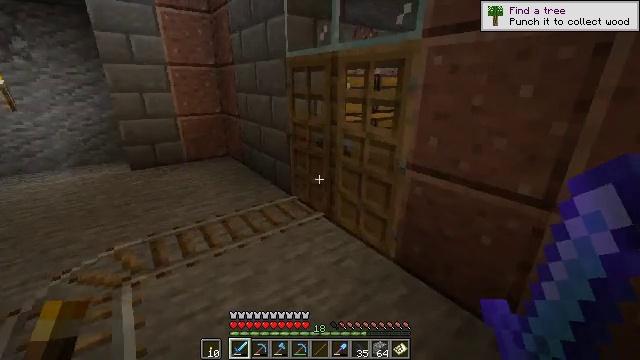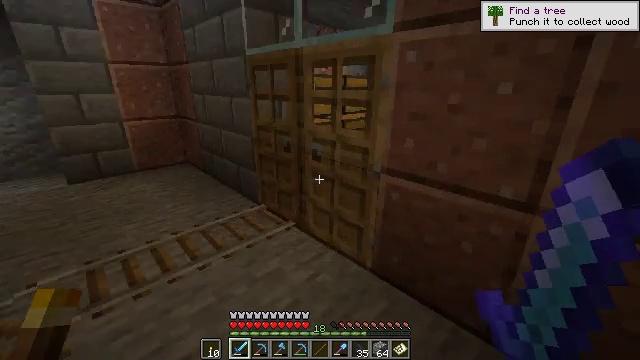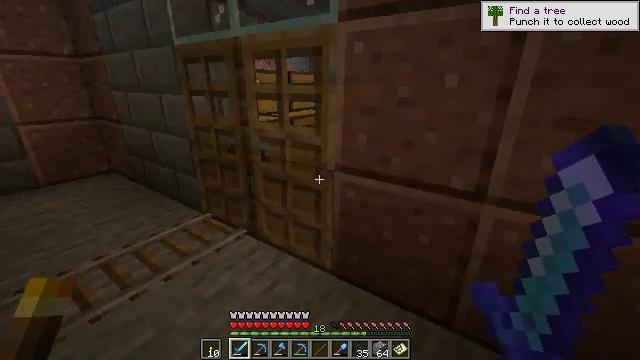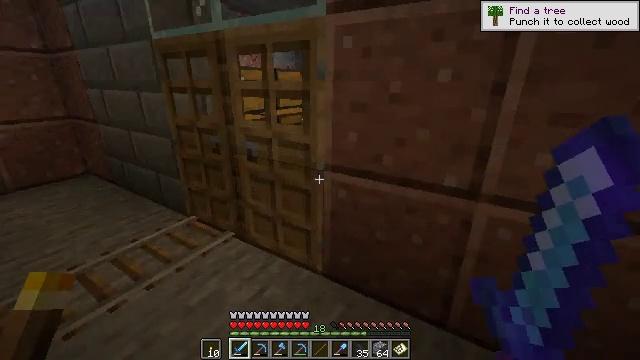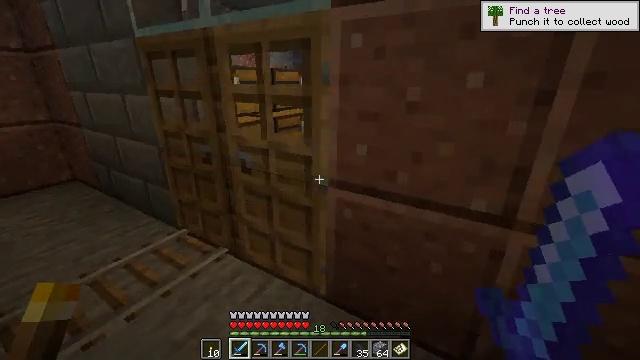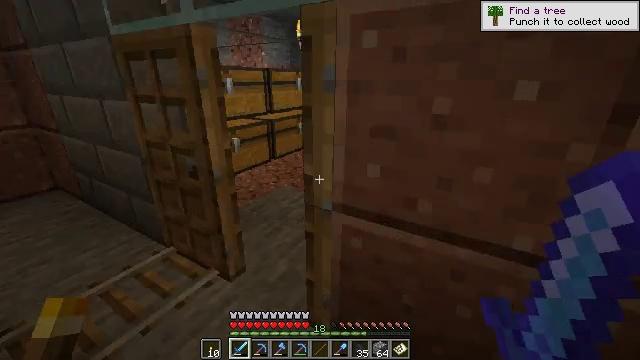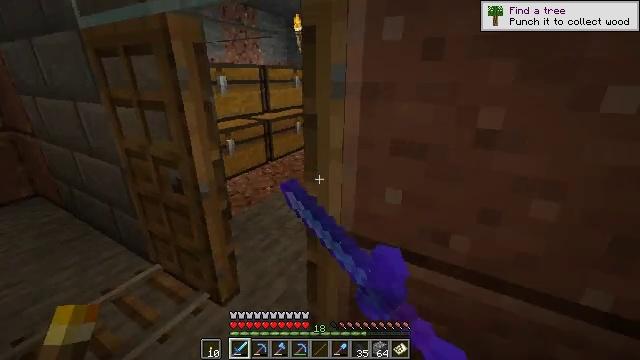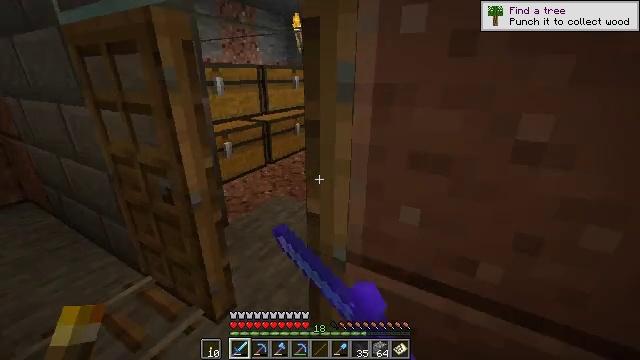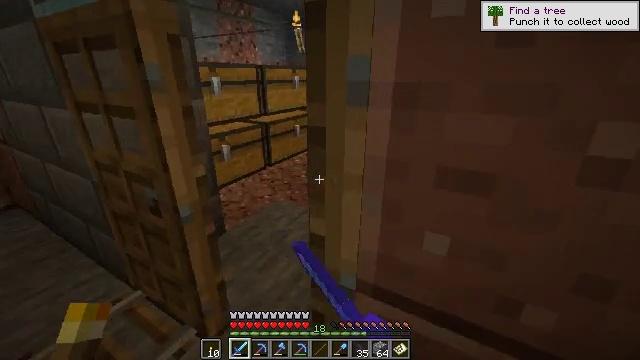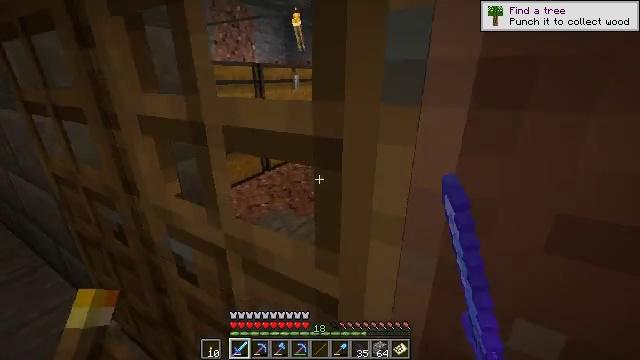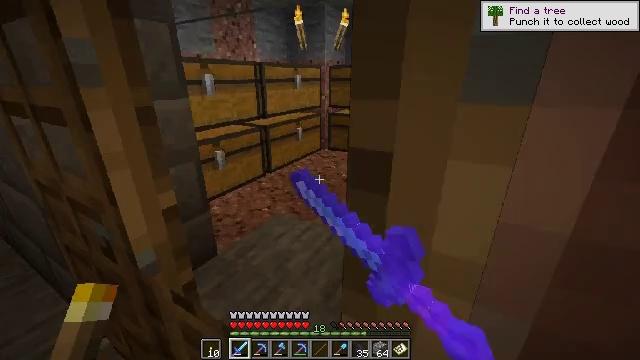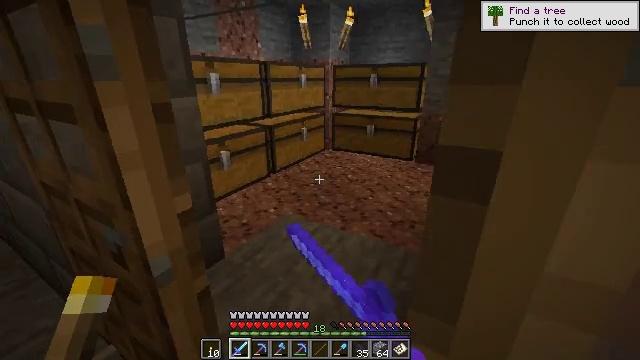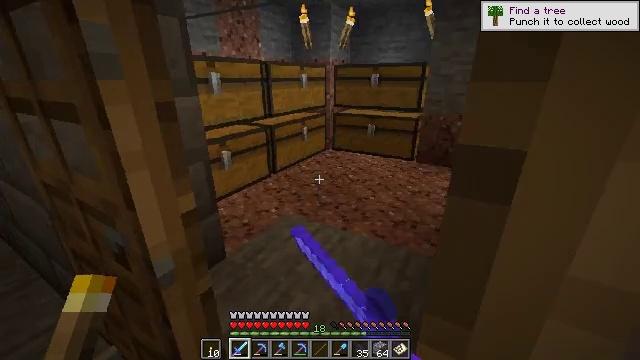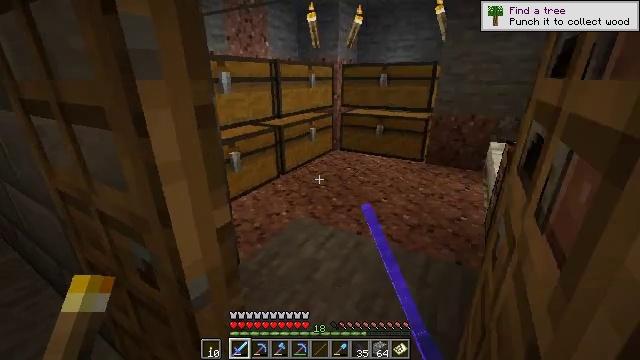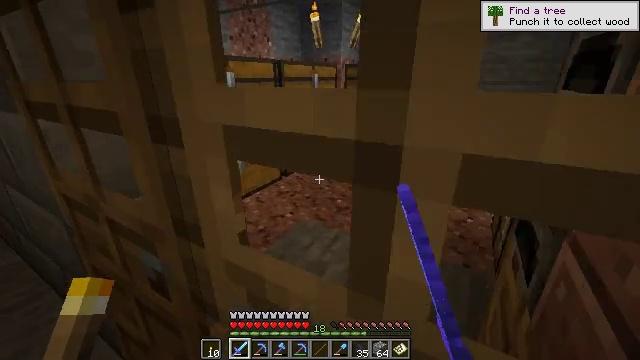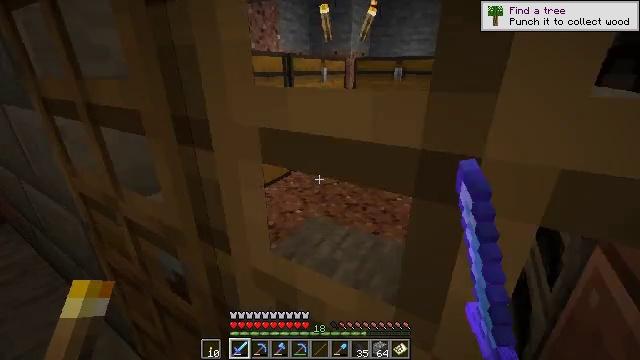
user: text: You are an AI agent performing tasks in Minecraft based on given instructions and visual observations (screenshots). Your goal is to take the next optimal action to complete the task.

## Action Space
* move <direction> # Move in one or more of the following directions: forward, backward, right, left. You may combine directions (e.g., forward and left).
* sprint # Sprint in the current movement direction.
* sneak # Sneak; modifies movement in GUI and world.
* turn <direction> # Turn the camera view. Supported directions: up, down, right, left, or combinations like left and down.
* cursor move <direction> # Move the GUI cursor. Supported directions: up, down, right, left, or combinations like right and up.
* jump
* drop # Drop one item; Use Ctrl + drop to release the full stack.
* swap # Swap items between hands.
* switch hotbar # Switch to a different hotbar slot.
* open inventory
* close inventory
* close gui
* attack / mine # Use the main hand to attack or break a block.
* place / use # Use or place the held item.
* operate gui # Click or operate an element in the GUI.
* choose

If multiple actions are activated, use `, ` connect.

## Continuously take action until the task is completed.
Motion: motion action
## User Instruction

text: Craft a coal block by filling the grid with coal.
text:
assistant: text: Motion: move forward, turn right
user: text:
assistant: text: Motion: move forward, turn right
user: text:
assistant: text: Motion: move forward, turn right
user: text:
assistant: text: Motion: move forward
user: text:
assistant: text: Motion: move forward, use / place
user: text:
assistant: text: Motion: move forward, use / place
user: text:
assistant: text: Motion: move forward, use / place
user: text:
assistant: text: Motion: move forward, use / place
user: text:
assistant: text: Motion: move forward, use / place
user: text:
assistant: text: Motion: move forward, use / place
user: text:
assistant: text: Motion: move forward
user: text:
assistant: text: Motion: move forward
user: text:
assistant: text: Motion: move forward
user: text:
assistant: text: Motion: move forward
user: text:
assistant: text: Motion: move forward, turn left and down
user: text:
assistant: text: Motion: move forward
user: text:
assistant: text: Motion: move forward
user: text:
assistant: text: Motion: move forward
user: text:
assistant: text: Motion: move forward
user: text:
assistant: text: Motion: move forward
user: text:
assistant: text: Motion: move forward
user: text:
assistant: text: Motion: move forward
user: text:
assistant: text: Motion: move forward, turn right and down
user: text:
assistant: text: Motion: move forward and move right, turn right and down
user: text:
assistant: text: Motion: move forward and move right, turn right and down
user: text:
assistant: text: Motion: move forward and move right, turn right and down
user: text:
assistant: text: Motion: move forward and move right
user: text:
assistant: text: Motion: move forward
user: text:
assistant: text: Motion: move forward
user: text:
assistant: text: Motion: move forward